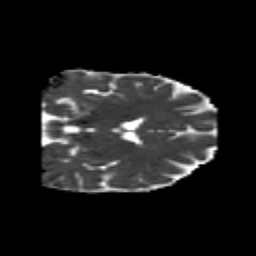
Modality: MD
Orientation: coronal
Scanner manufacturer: siemens
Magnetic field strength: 3 T
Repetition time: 6.8 s
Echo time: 0.093 s